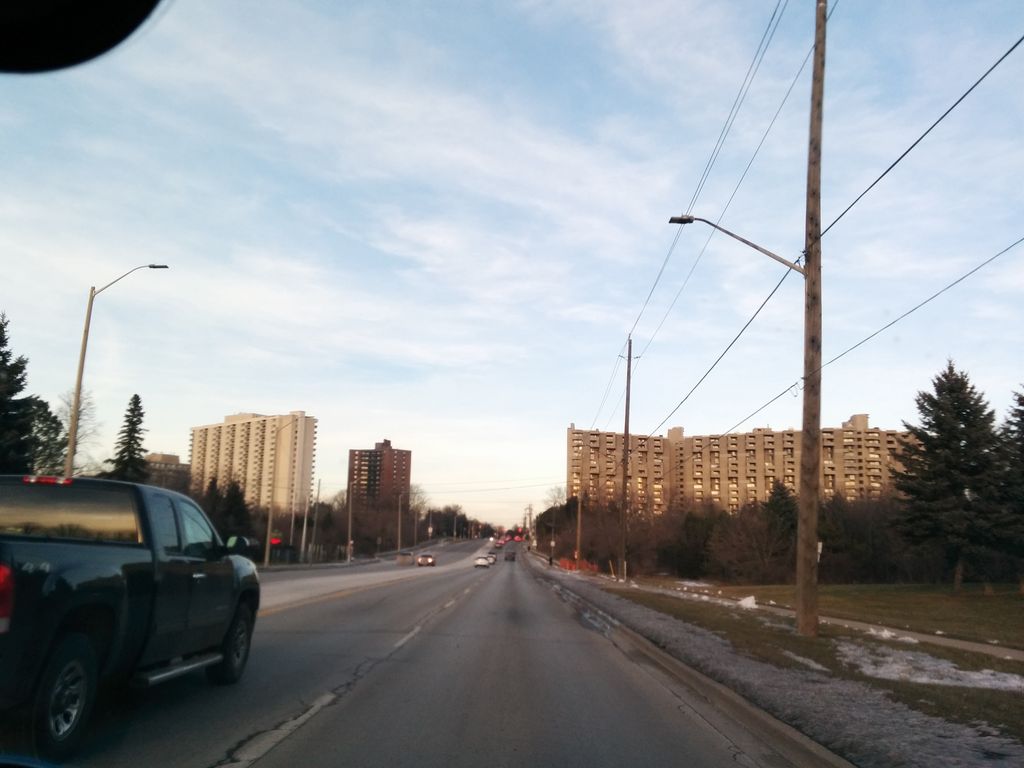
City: toronto